Question: I am using jQuery and would like to retrieve the 'id' attribute
of a clicked element, which in this case is a element.
Kindly check the image below. Notice that the returned string whenever
I use the attr() method in jQuery is somekind of an object (or array perhaps).
The expected value is printed below the next line. It returns the right value when
I use this:
'''
$(this)[0].id
'''
When an element is clicked, Isn't it the element is the one being reference in 'this'?
Why does attr() return an array?

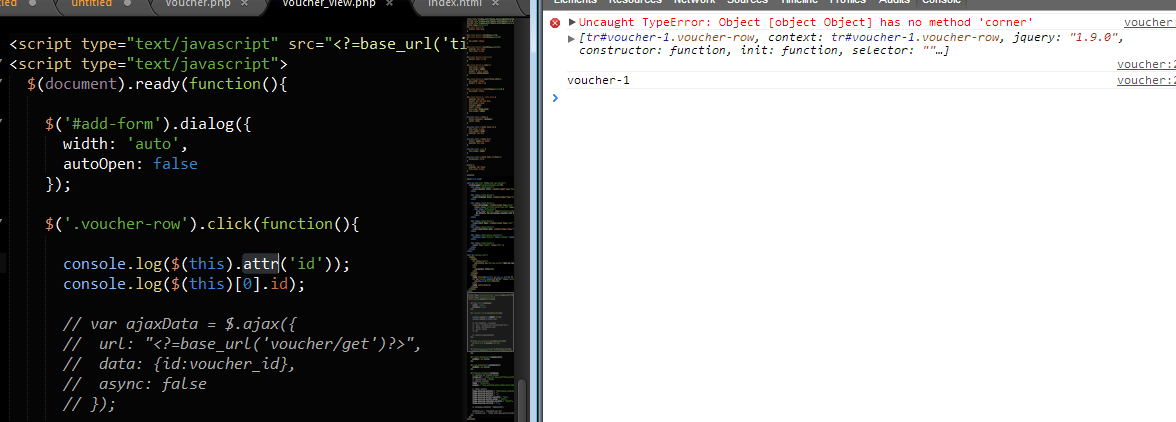
Answer: I isolated the code and figured out that the tinymce plugin for jquery is making a conflict. Check out the static.html
<URL>
Sorry for the archive, Dropbox won't let me upload 9mb and above so I have to compress.